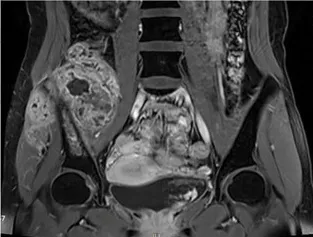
(C) T1 sequence with contrast of MRI showing huge soft tissue mass surrounding the ilium with mixed signals.
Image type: radiology (mri)